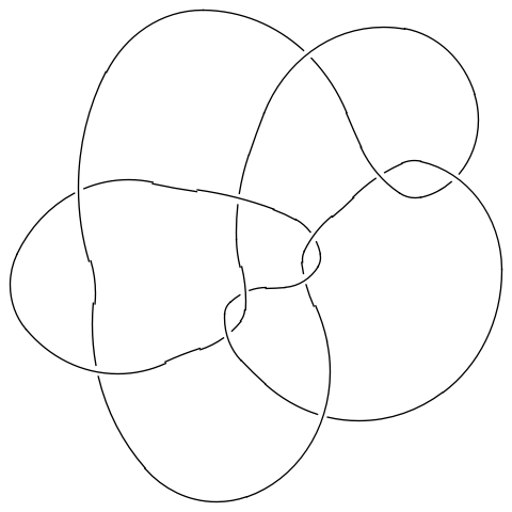
Crossing number: 11